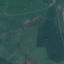
Label: Pasture